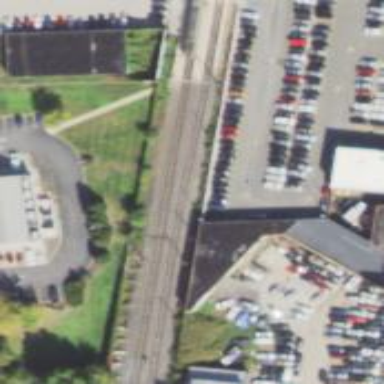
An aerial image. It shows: Railway siding with rails.